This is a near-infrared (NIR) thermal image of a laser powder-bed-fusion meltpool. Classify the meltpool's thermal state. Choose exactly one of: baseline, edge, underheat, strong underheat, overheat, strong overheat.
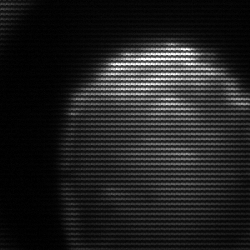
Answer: edge